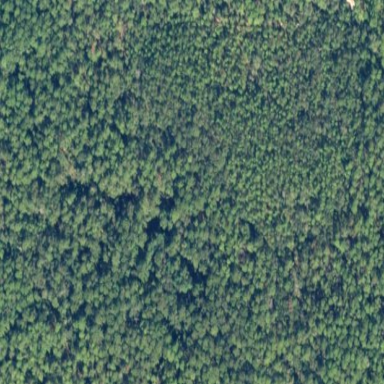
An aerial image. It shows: Mixed woodland area with various types of leaves.